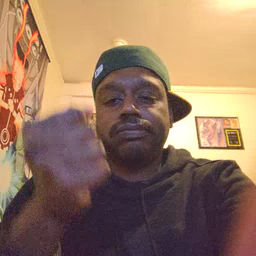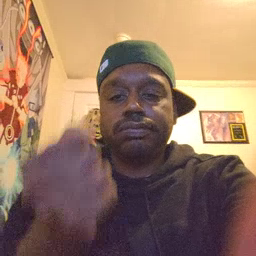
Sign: car